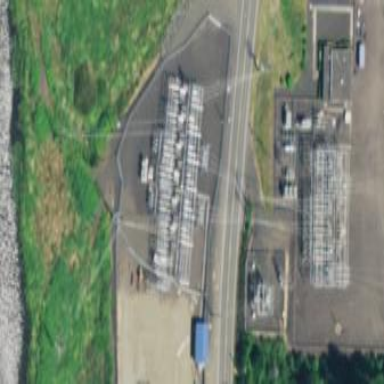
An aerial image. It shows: Power substation.